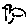
Label: bird